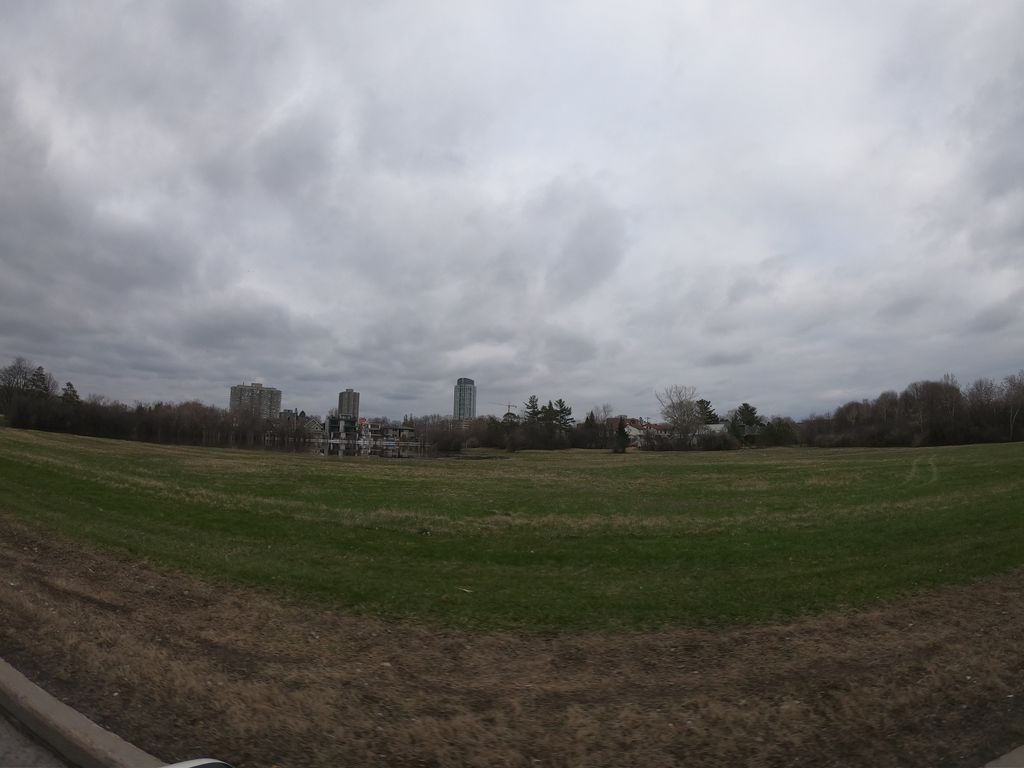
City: ottawa-gatineau